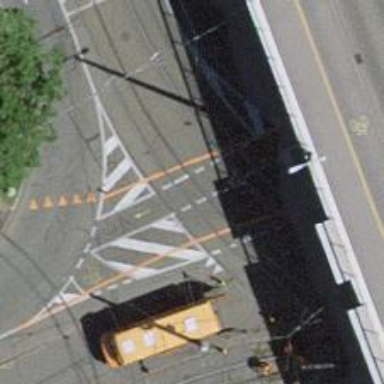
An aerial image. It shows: Railway crossing.